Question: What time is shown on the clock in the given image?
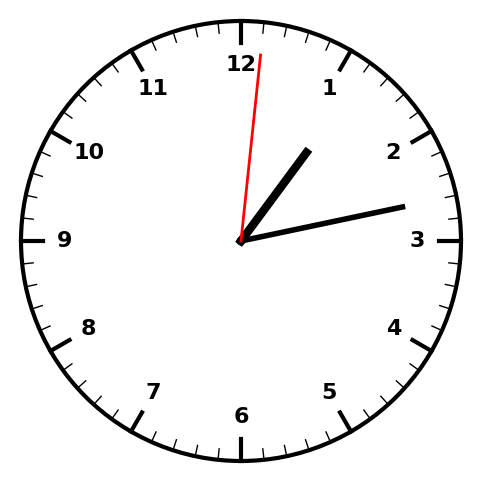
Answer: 01:13:01